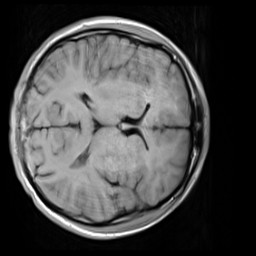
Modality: T1w
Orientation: axial
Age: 21
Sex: male
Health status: healthy
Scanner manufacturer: siemens
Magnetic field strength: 3 T
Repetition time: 4.1 s
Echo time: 0.0085 s